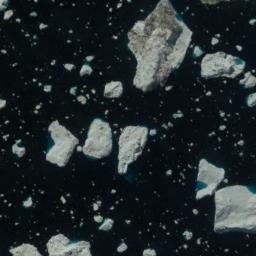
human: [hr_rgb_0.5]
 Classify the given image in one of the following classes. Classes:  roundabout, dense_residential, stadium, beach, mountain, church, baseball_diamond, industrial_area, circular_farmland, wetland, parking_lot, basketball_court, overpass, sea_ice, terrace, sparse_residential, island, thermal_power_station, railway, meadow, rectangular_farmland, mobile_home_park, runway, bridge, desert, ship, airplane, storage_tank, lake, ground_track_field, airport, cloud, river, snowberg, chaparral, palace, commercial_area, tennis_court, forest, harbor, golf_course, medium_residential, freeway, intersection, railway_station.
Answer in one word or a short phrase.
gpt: sea_ice